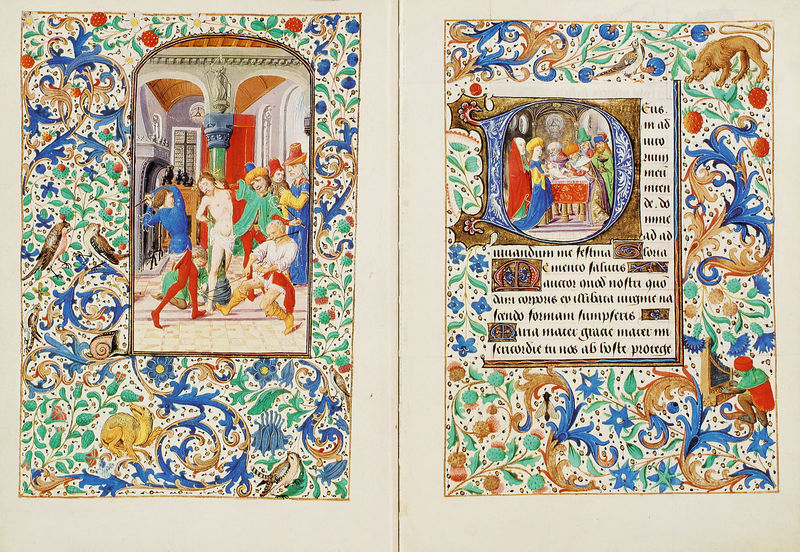
Titel: Stundenbuch der Maria von Burgund
Künstler: Liévin van Lathem
Institution: Wien, Österreichische Nationalbibliothek
Schlagwörter: blau, blätter, nackt, menschen, fenster, hut, säulen, tisch, zeichnung, blüten, rot, tiere, tuch, malerei, muster, bibel, geschichte, bild, vögel, figur, paar, gotik, engel, früchte, ranken, farbig, schrift, bilder, bogen, man, soldaten, foto, buch, erdbeeren, text, gebet, kornblumen, seiten, orgel, jesus, leiden, mittelalter, tempel, maria, bär, turban, schlagen, miniatur, drache, latein, andachtsbild, verschönerung, buchmalerei, passion, geisselung, quälen, m, d, jj, baar, djdj, bear